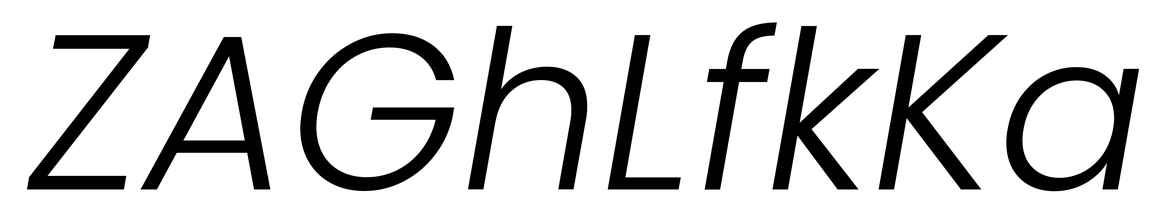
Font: Poppins-LightItalic